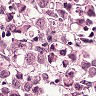
Metastatic tissue present: yes